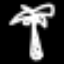
Label: palm tree